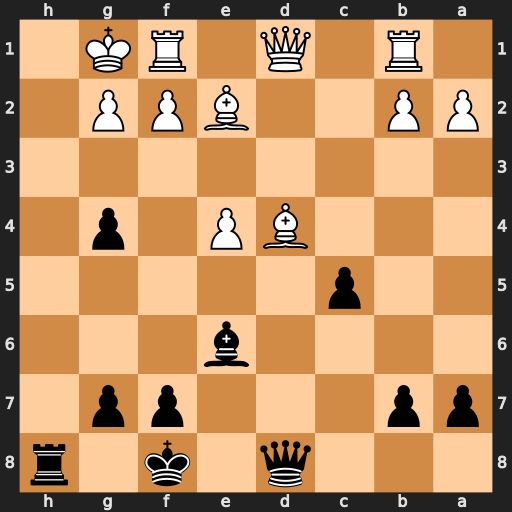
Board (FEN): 3q1k1r/pp3pp1/4b3/2p5/3BP1p1/8/PP2BPP1/1R1Q1RK1
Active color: b
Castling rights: -
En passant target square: -
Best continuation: Qh4 Bxc5+ Kg8 Qd8+ Qxd8